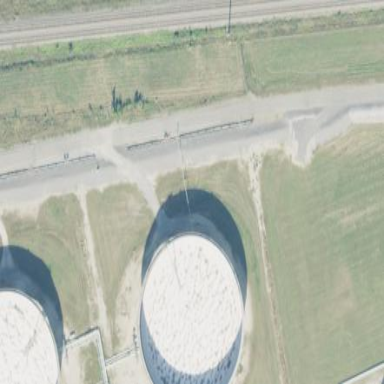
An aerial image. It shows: Storage tank created as man-made structure.